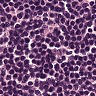
Metastatic tissue present: no